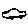
Label: car